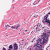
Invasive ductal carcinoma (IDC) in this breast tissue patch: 0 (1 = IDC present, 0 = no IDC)